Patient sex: M
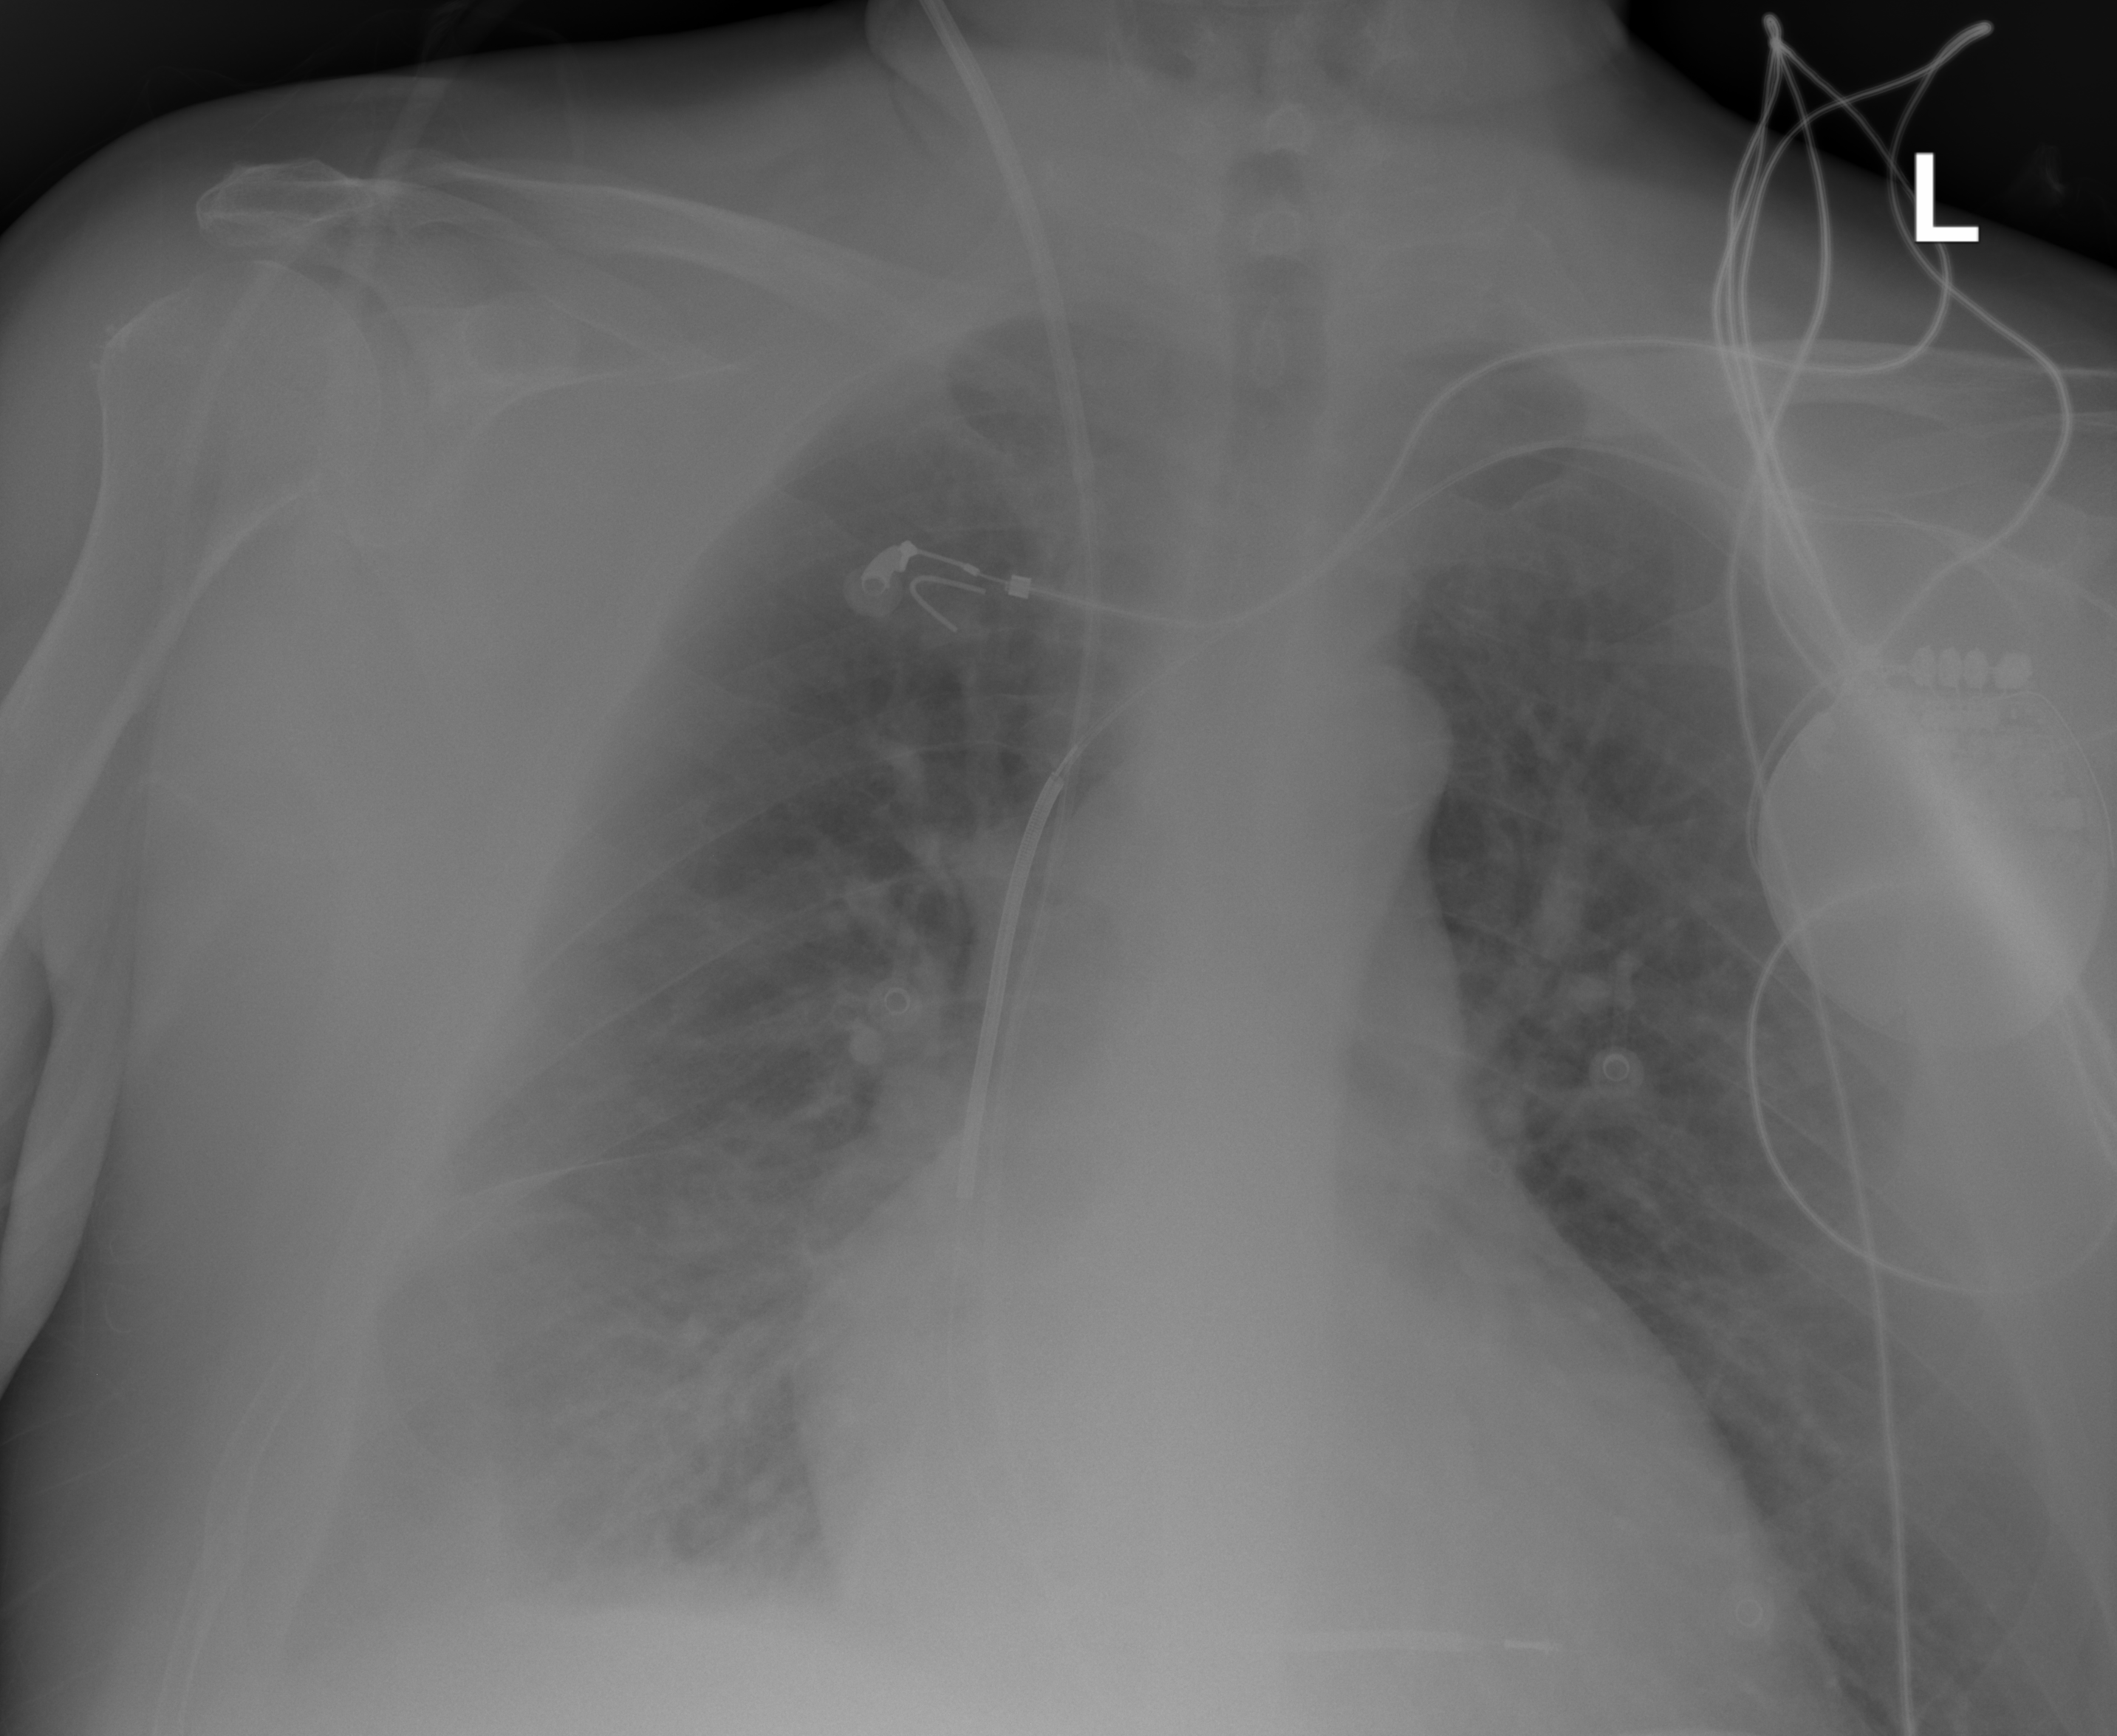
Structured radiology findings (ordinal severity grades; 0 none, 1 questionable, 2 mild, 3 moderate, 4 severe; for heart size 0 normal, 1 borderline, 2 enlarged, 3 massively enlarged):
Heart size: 1
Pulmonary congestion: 2
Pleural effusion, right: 2
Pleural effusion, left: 1
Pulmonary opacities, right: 0
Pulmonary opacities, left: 0
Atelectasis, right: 2
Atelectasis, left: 0